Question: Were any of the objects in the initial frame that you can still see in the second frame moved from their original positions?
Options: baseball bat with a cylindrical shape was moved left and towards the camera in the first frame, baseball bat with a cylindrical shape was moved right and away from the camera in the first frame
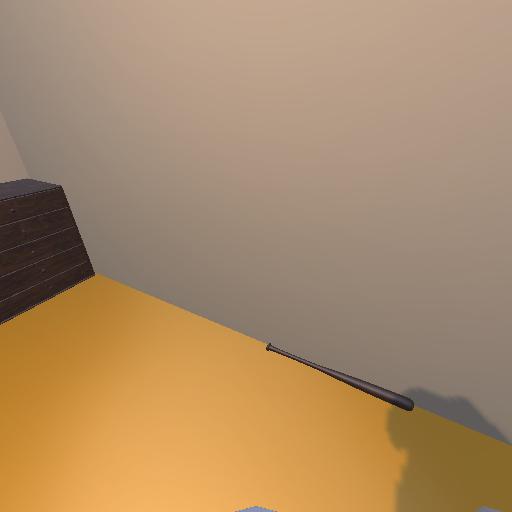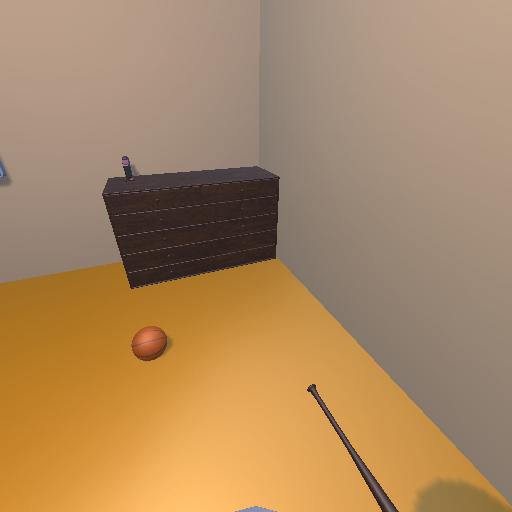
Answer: baseball bat with a cylindrical shape was moved left and towards the camera in the first frame